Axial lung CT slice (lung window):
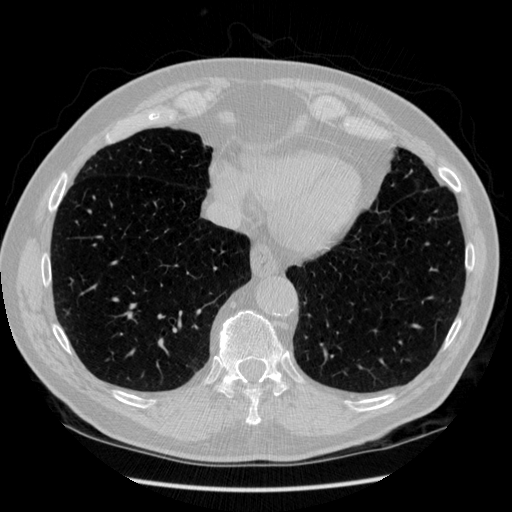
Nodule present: no